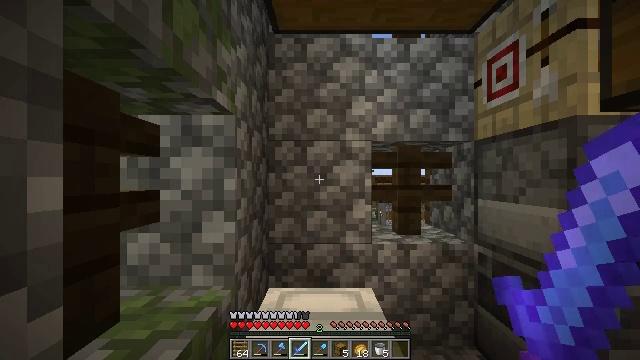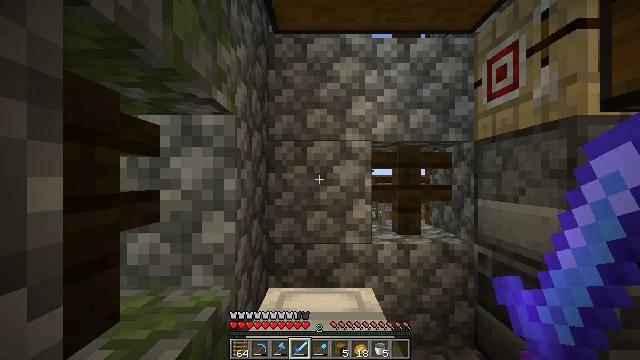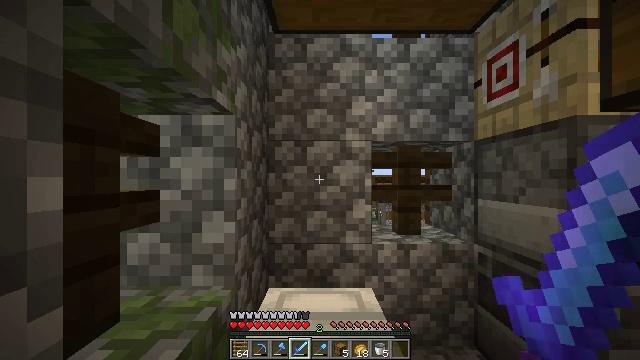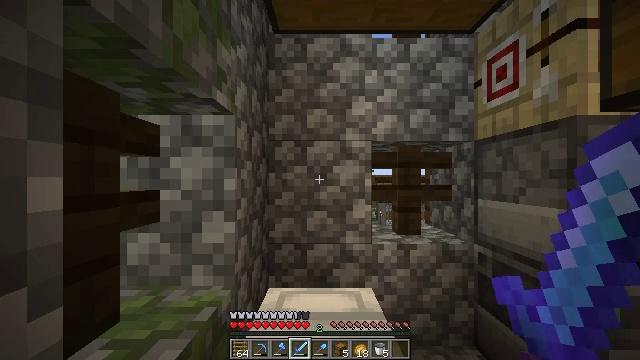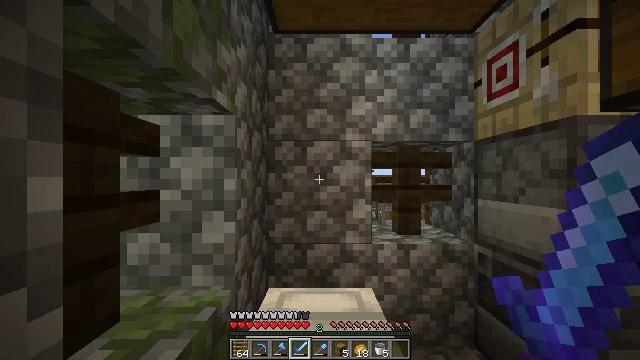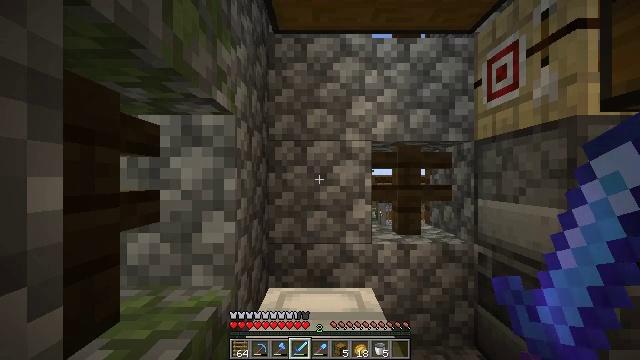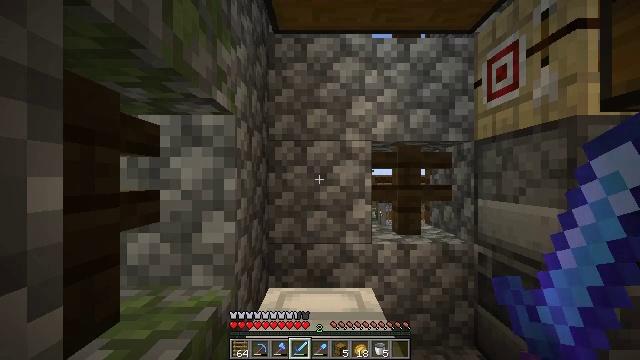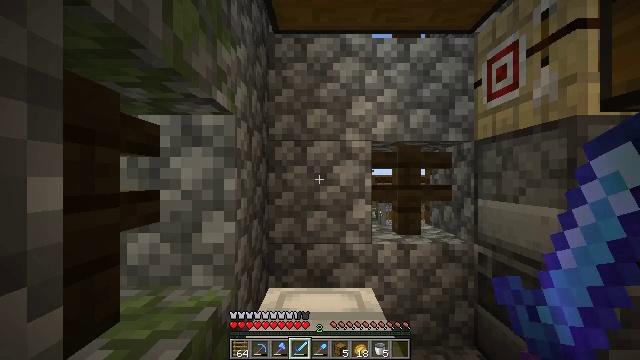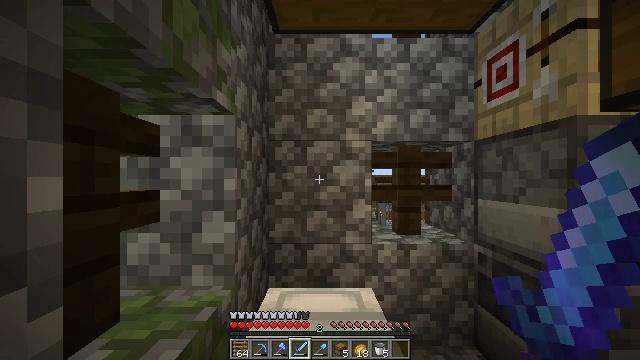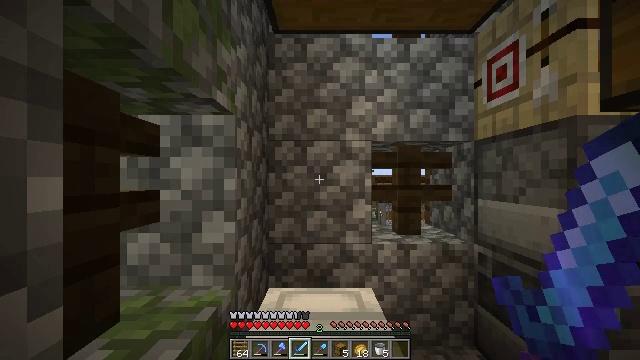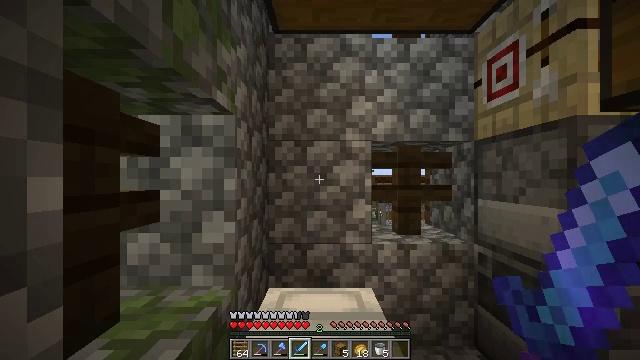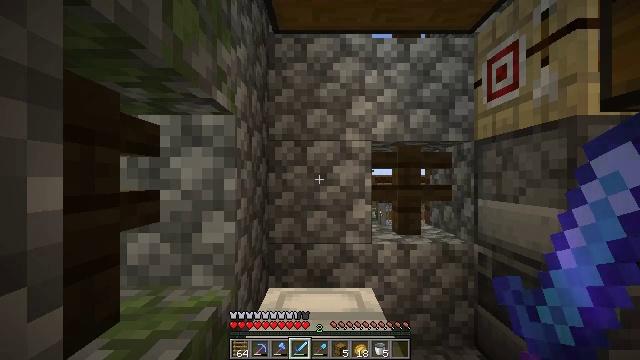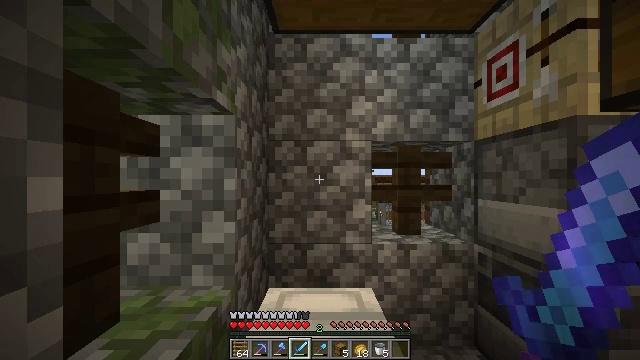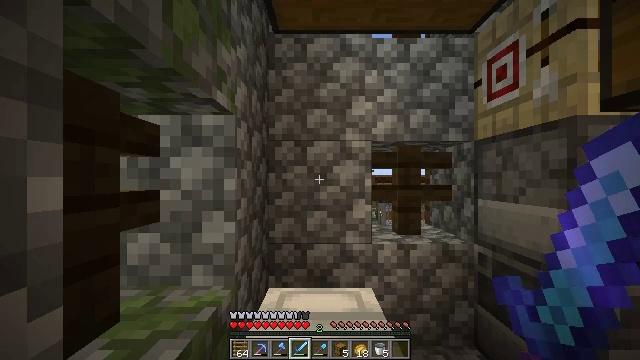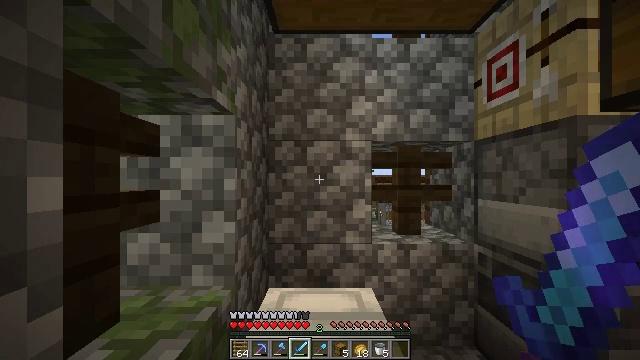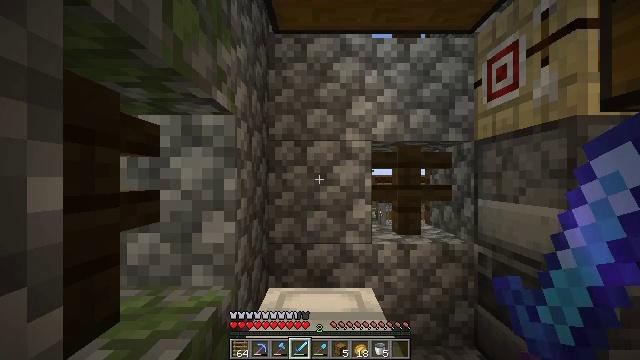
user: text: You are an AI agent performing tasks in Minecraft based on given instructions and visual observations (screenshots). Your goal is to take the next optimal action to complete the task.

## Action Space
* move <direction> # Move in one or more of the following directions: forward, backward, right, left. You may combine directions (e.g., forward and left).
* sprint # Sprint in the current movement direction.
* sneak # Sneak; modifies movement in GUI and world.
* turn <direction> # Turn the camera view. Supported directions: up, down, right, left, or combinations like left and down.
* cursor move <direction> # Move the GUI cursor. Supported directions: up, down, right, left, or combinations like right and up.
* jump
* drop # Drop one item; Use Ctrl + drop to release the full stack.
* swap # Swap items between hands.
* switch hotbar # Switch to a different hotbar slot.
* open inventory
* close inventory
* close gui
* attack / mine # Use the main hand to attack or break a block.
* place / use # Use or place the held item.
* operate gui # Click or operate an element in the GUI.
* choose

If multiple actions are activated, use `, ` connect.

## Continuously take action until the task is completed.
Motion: motion action
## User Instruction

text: Mine the glass to clear the view.
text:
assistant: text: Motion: no_op
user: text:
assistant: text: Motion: no_op
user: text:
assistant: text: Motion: no_op
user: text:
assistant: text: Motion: no_op
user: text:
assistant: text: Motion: no_op
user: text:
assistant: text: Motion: no_op
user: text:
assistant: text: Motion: no_op
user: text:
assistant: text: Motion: no_op
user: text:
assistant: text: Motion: no_op
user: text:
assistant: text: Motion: no_op
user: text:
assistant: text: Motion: no_op
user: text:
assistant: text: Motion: no_op
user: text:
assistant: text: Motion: no_op
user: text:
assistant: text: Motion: no_op
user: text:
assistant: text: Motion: no_op
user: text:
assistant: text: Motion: no_op
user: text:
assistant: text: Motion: no_op
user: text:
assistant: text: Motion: no_op
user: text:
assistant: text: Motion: no_op
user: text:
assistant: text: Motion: no_op
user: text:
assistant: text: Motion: no_op
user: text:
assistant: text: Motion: no_op
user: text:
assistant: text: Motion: no_op
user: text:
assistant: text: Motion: no_op
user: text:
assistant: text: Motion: no_op
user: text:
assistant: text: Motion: no_op
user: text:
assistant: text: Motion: no_op
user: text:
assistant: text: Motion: no_op
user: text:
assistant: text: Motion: no_op
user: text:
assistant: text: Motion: no_op